Aerial crown-view tile of a tropical tree (Barro Colorado Island, Panama), acquired 20241014:
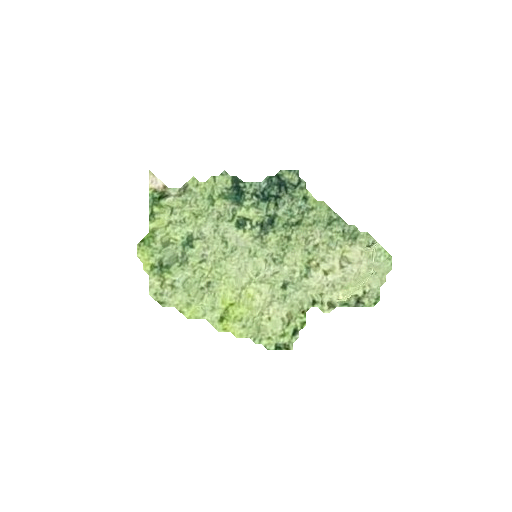
Species: Jacaranda copaia
GBIF accepted scientific name: Jacaranda copaia
Crown area: 47.839 m²